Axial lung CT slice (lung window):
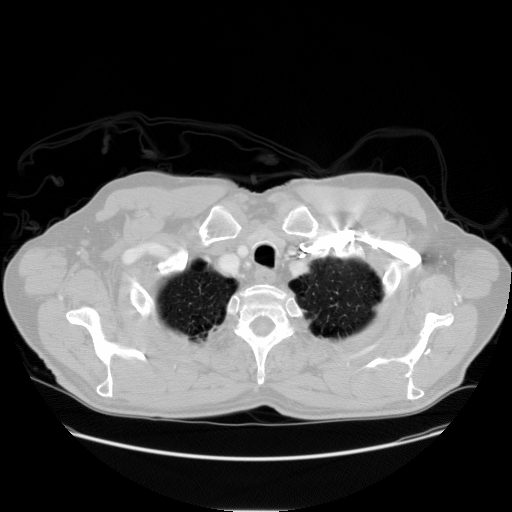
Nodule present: no